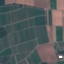
Land use / land cover class: PermanentCrop